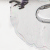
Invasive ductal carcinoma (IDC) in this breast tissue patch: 0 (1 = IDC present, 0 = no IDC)